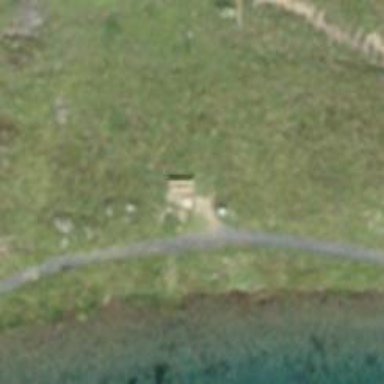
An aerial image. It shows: Bench for seating.